Chest X-ray:
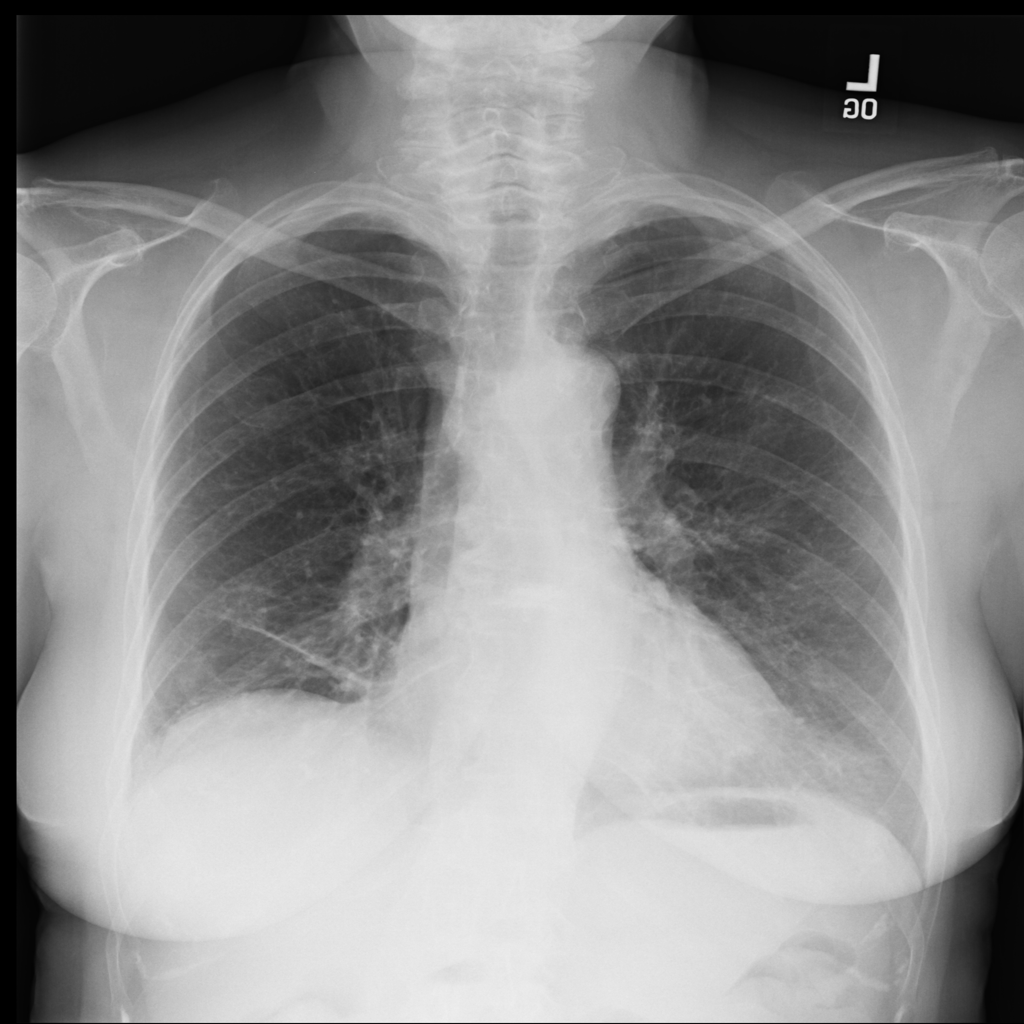
Findings: Consolidation, Fracture
No abnormal finding: no